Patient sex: M
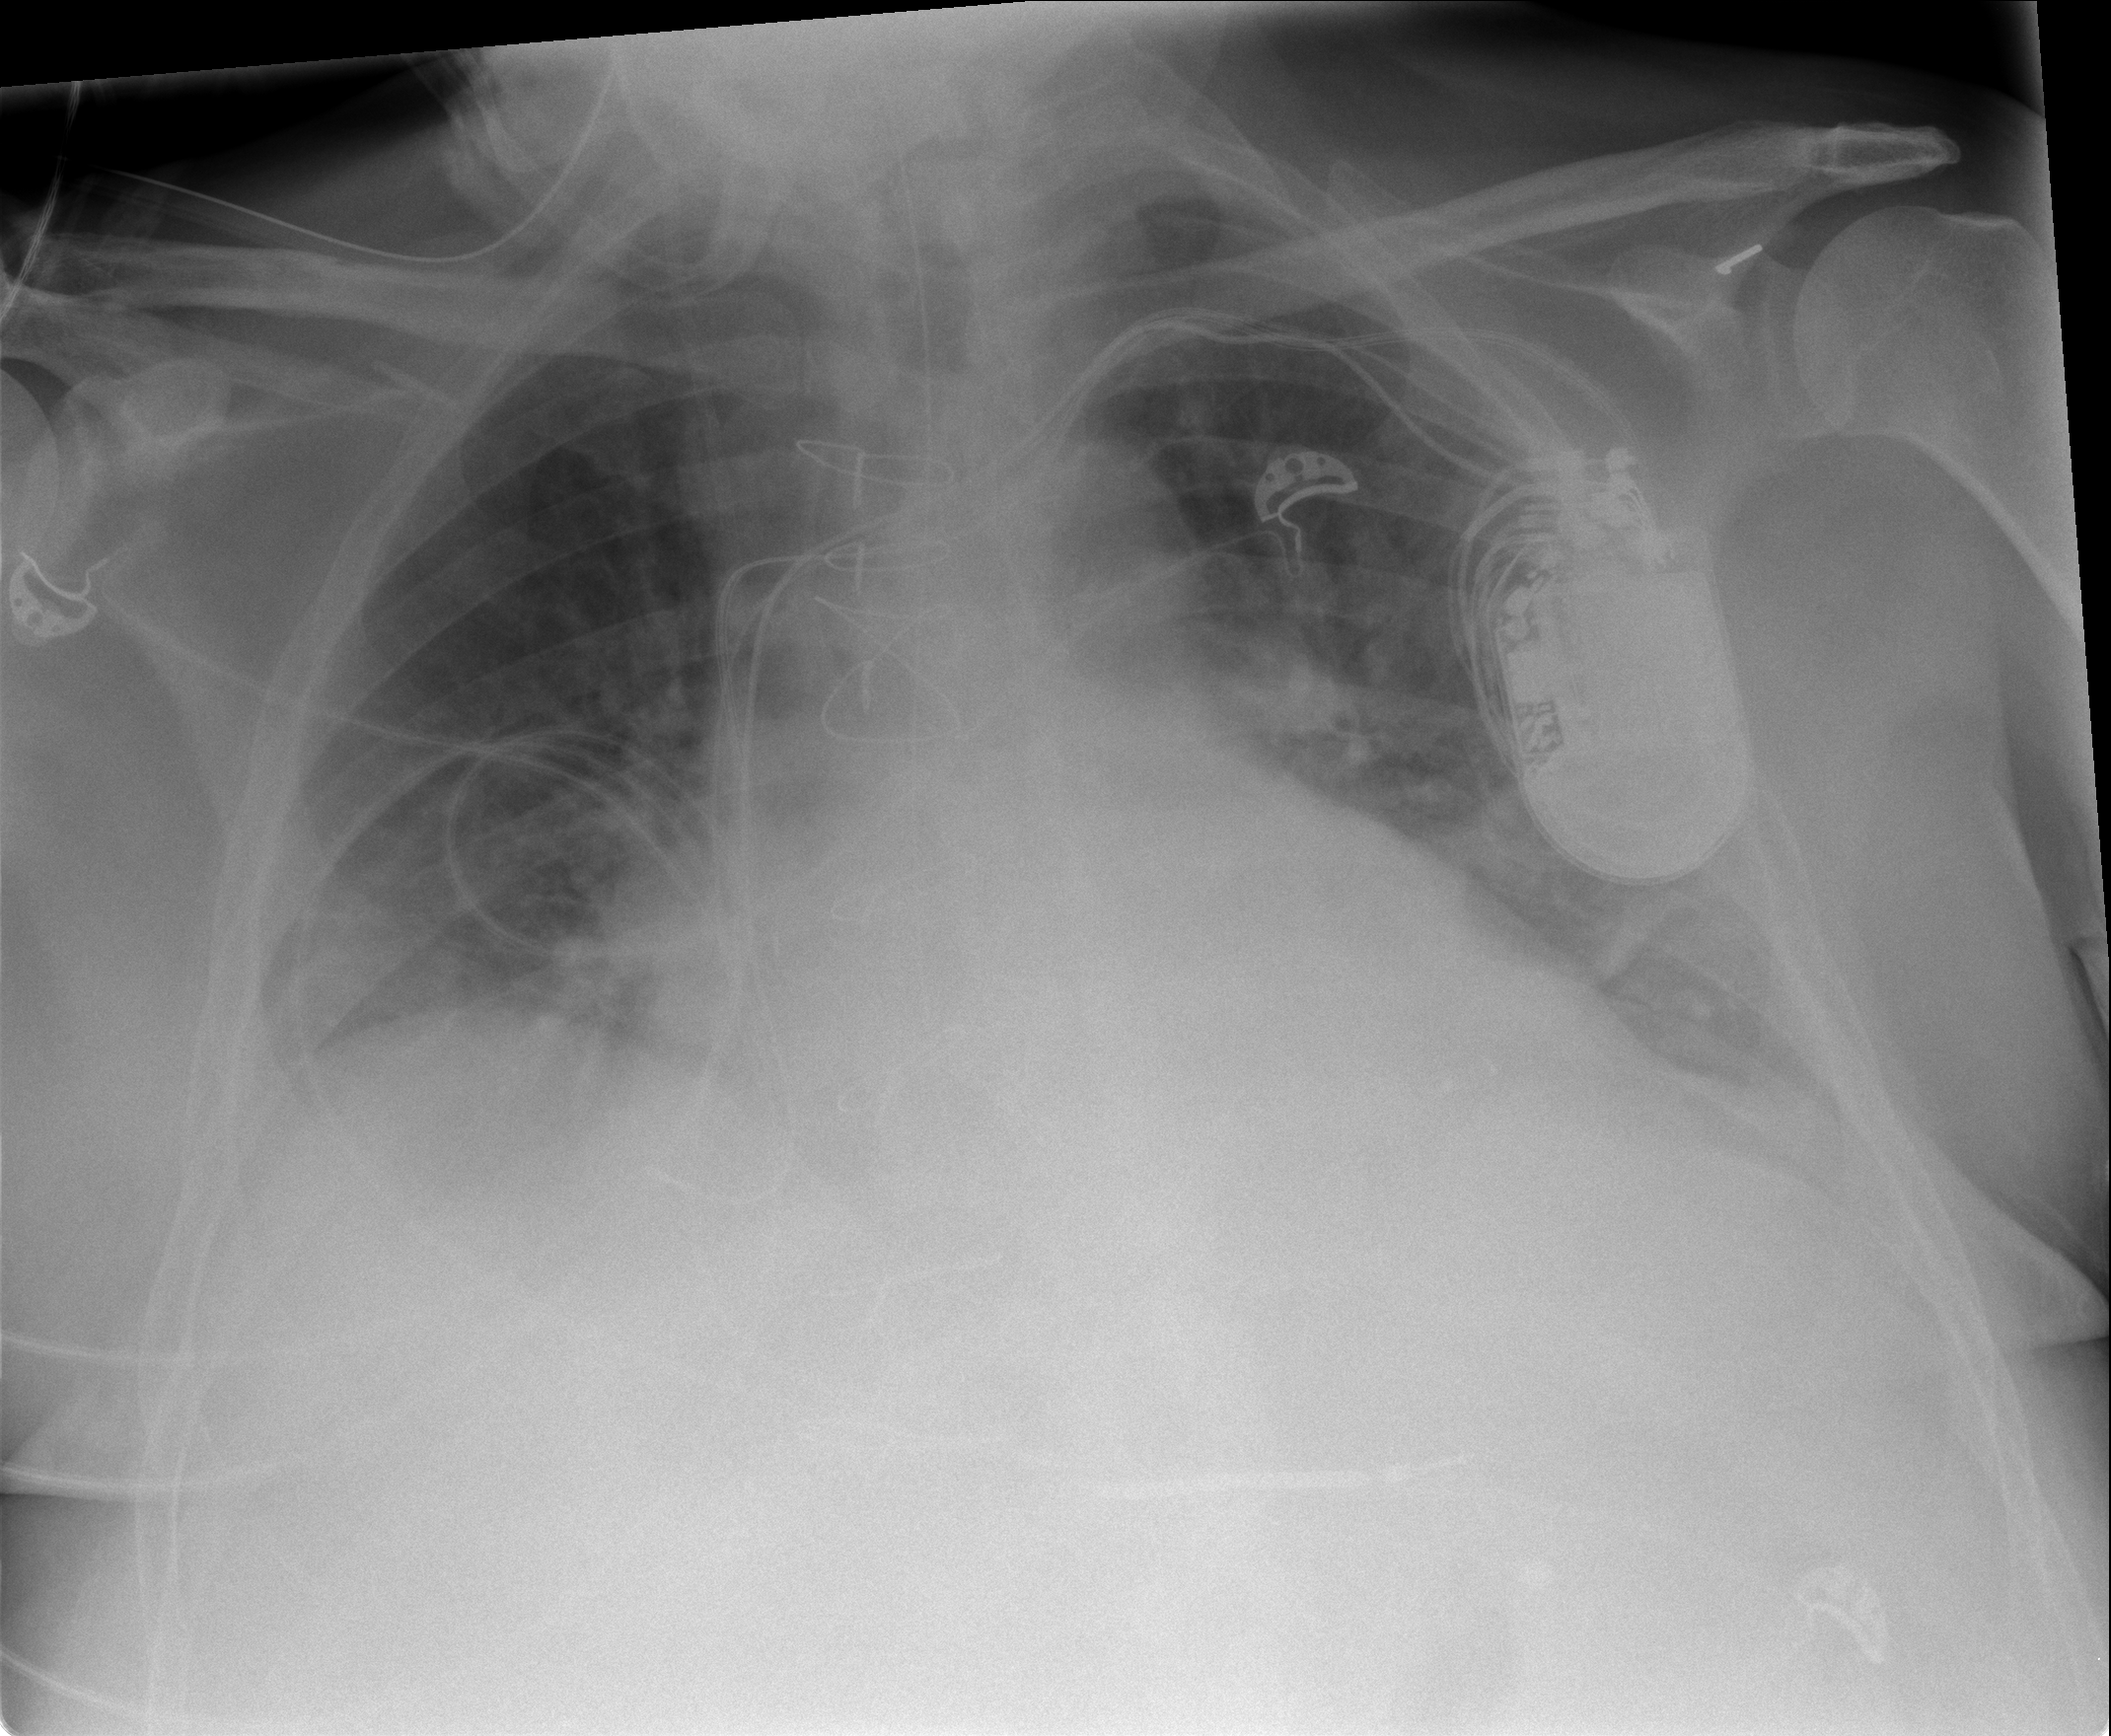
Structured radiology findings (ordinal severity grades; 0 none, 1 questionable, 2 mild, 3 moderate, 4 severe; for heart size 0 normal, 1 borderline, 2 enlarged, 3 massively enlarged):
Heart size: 2
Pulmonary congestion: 2
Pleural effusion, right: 0
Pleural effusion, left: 2
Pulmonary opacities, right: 0
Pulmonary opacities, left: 0
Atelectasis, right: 0
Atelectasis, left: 2